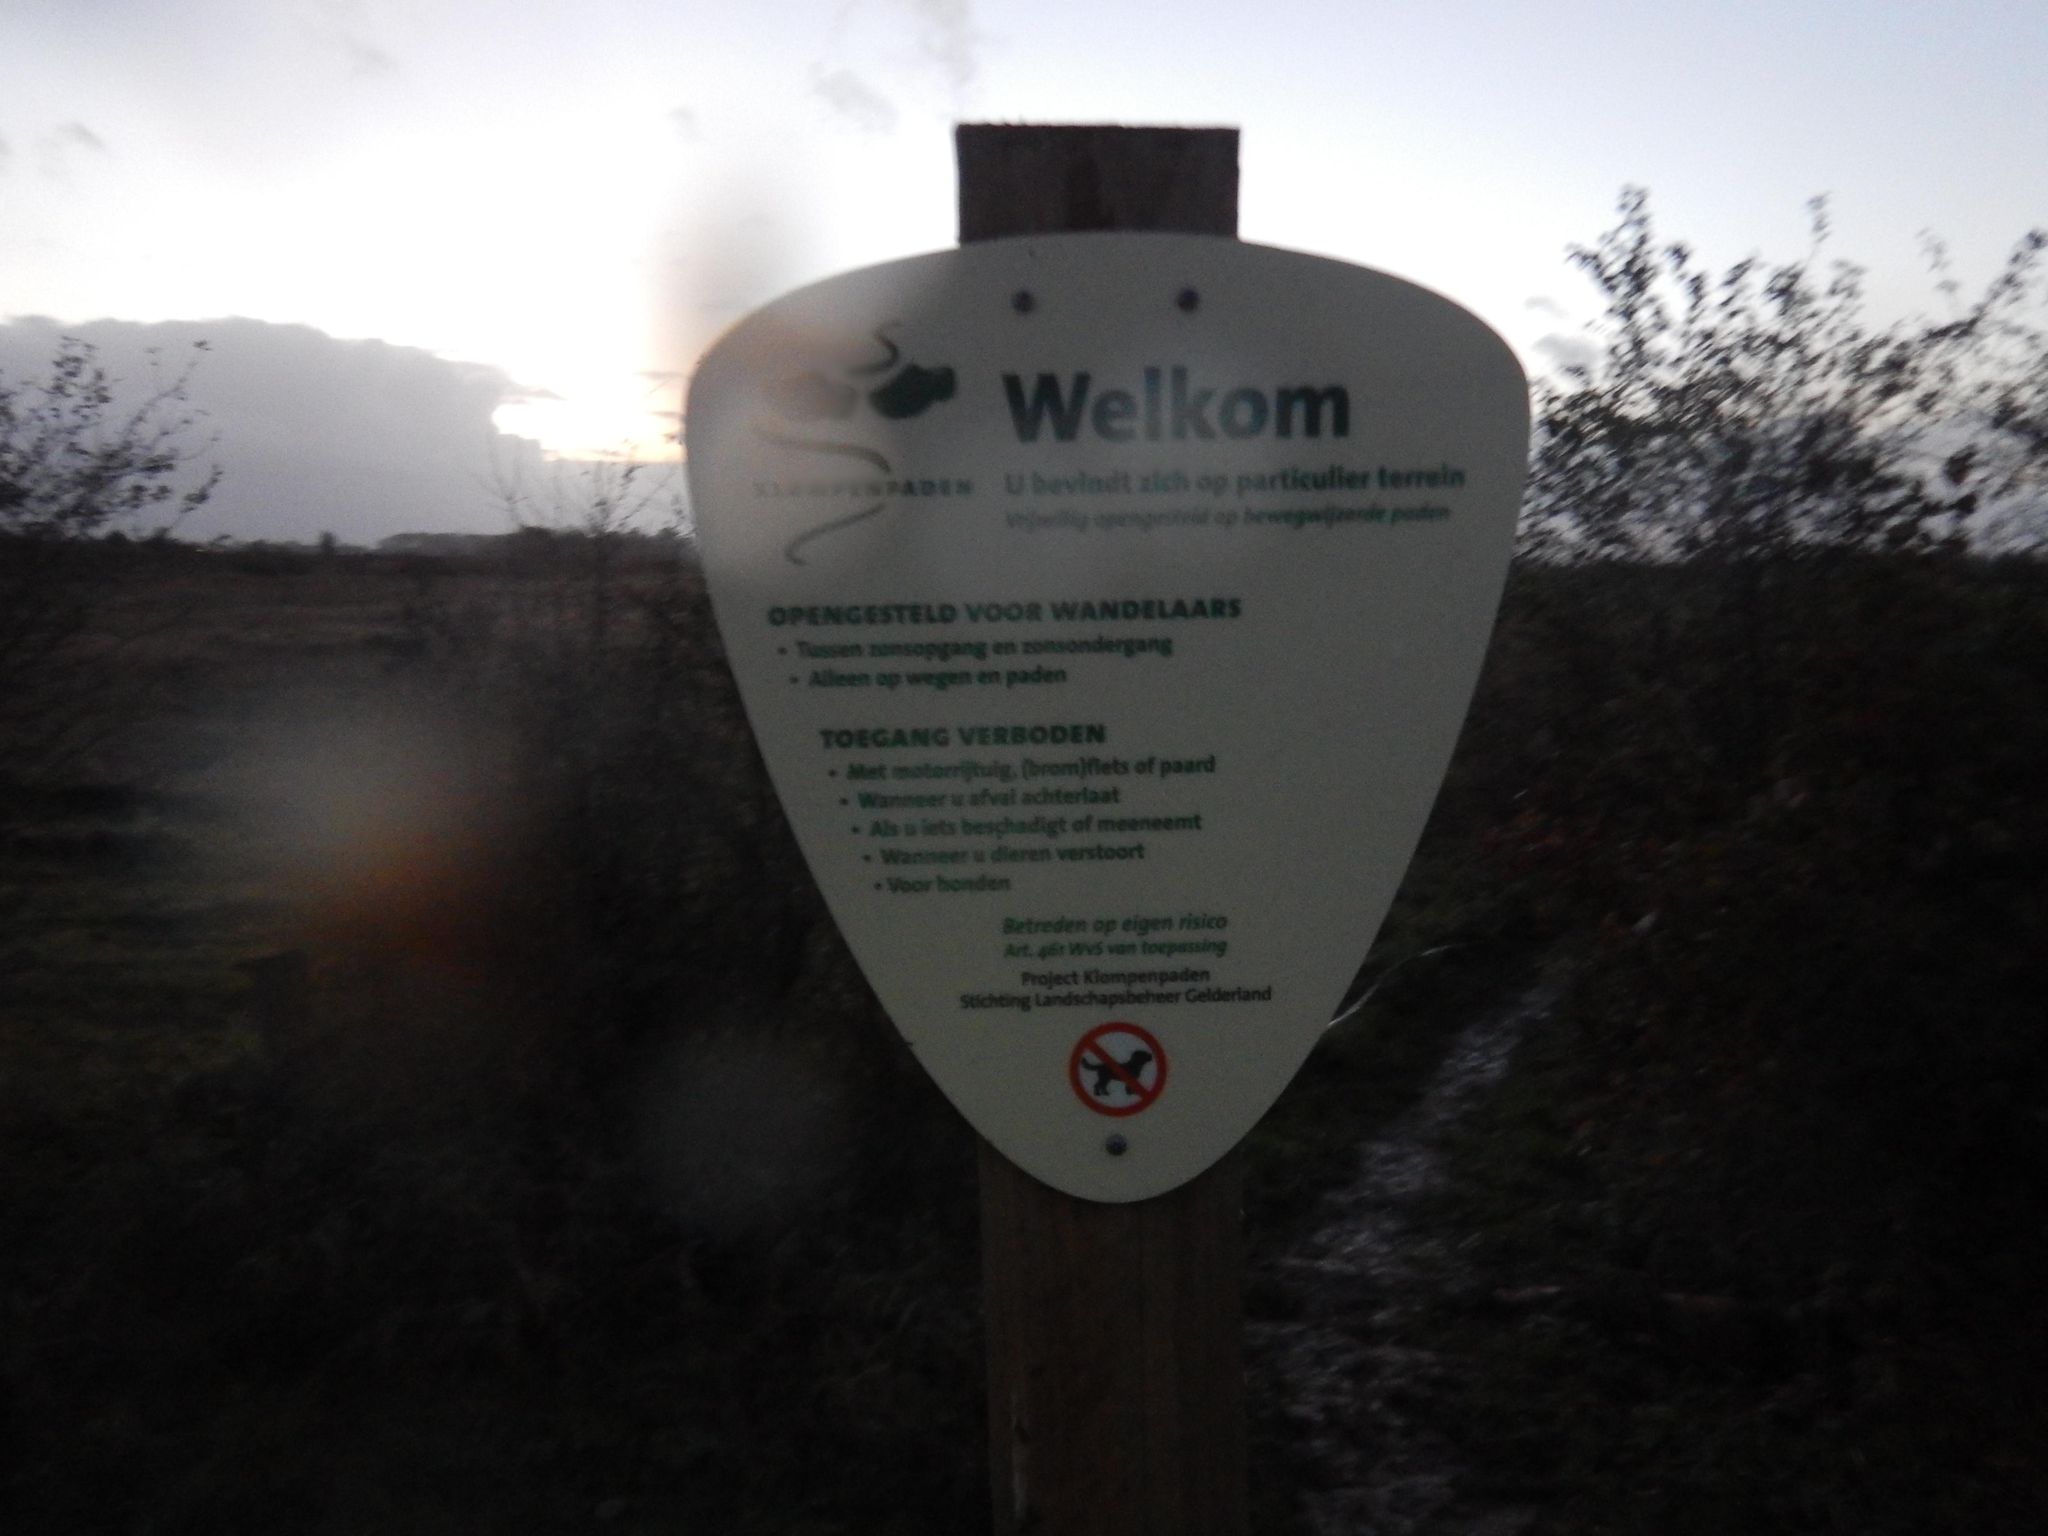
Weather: snowy
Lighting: dusk/dawn
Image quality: slightly poor
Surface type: walking surface
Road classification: track, unclassified, path
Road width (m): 1.0
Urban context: suburban or peri-urban
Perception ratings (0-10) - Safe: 2.48, Lively: 0.48, Beautiful: 2.59, Boring: 5.01, Depressing: 6.11, Wealthy: 5.54